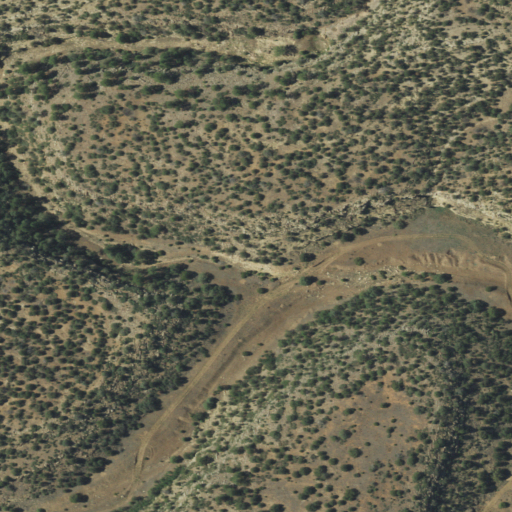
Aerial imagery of valley in New Mexico named Garcia Canyon containing shrub and evergreen forest